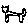
Label: cat